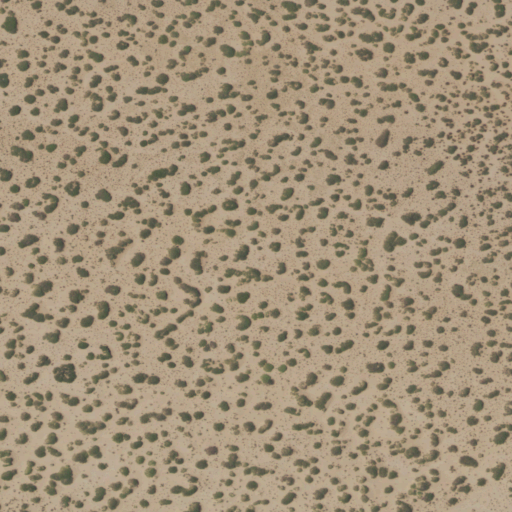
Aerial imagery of mountain in New Mexico named Riley Black Standpipe, Mount containing shrub and grassland